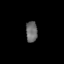
Tissue: prostate
Cell type: T cells
Senescence score: 0.3529
Nuclear area (px): 232
Mean DAPI intensity: 109.336